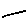
Label: line